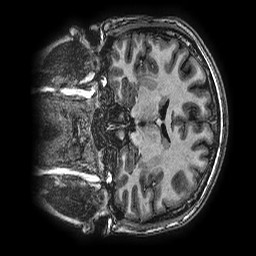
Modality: T1w
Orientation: coronal
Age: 21
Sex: female
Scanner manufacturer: ge
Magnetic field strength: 3 T
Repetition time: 0.00766 s
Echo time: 0.003476 s